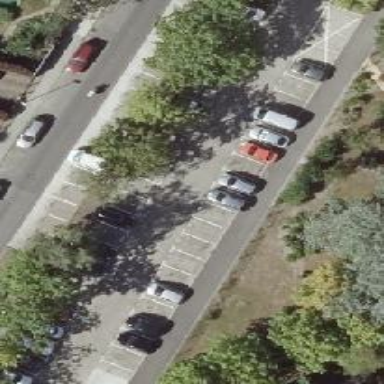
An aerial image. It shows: Street-side parking area with concrete surface.